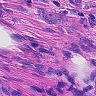
Metastatic tissue present: yes